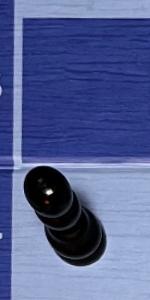
Label: Pawn_Black